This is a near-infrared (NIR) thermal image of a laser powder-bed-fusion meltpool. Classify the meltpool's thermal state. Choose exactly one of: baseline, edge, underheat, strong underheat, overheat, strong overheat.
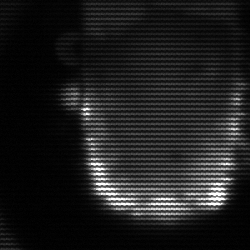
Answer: baseline